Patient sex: M
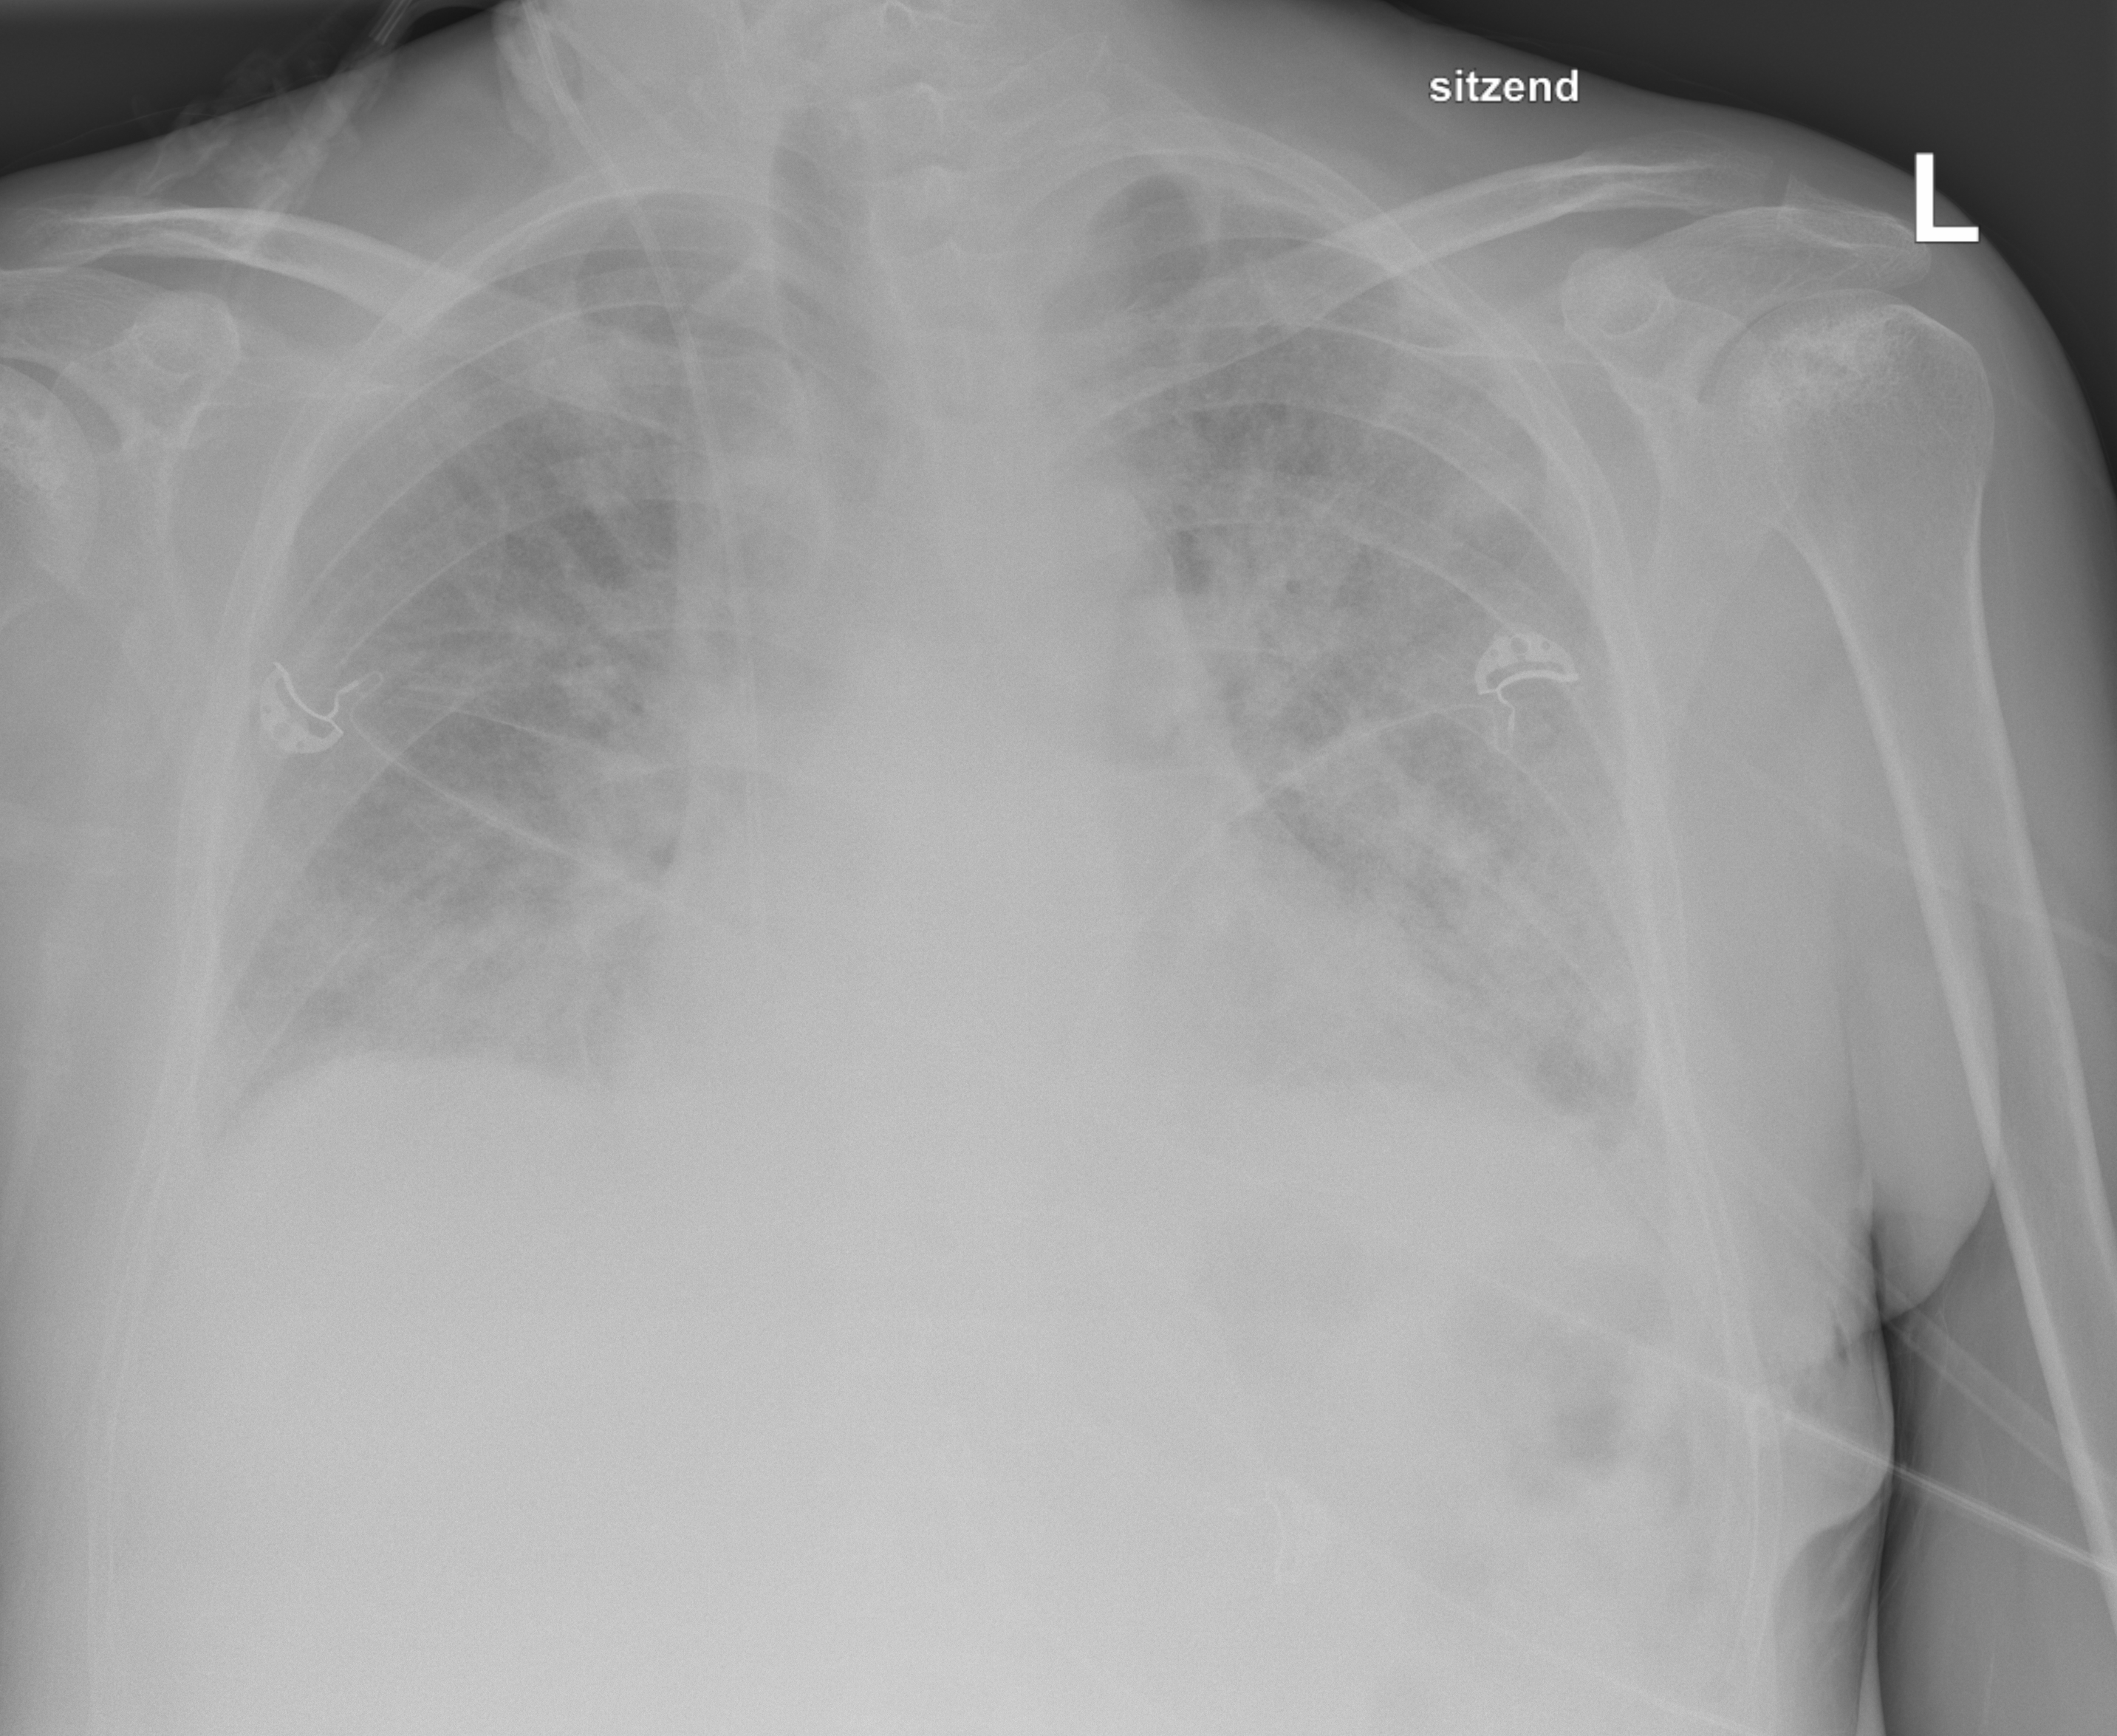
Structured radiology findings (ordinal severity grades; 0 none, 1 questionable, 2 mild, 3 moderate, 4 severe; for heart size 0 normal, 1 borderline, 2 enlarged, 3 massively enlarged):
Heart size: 2
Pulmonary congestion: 2
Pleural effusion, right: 2
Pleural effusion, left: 2
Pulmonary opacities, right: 2
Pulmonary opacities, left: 2
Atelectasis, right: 2
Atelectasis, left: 2